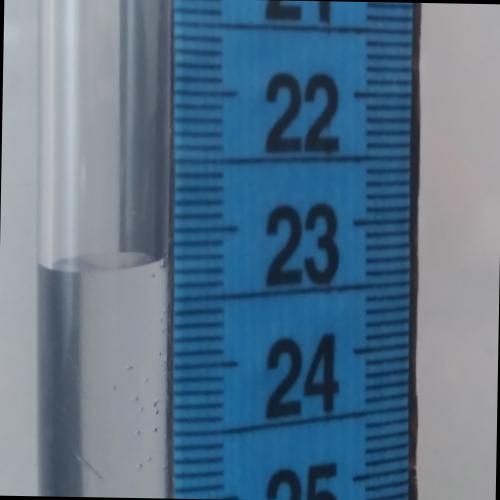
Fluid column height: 23.2 cm